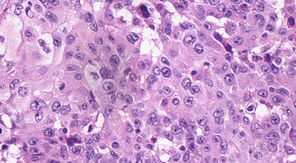
Tumor epithelial tissue: yes
Tumor-associated stroma tissue: no
Normal tissue: no